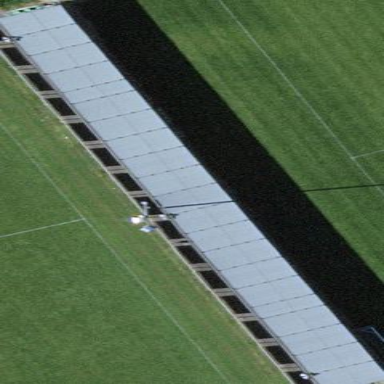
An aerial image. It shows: Grandstand building.